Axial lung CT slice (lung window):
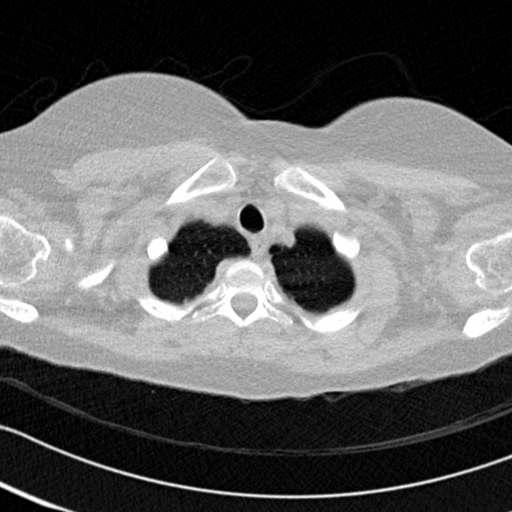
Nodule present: no